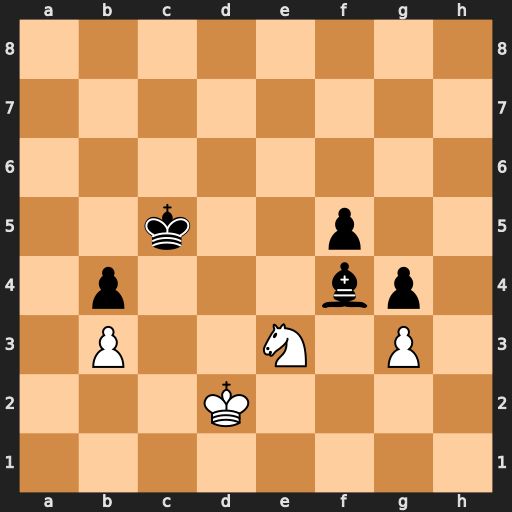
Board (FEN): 8/8/8/2k2p2/1p3bp1/1P2N1P1/3K4/8
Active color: w
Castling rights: -
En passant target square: -
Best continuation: gxf4 Kd4 Nxf5+